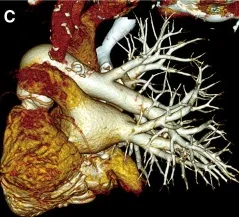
A-C: Pulmonary artery CTA reveals the absence of the left lung structure, with no display of the left pulmonary artery and its branches. The right lung structure and pulmonary artery show no filling defect, and the branches of each lobe segment artery are well displayed with compensatory dilatation.
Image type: radiology (ct)